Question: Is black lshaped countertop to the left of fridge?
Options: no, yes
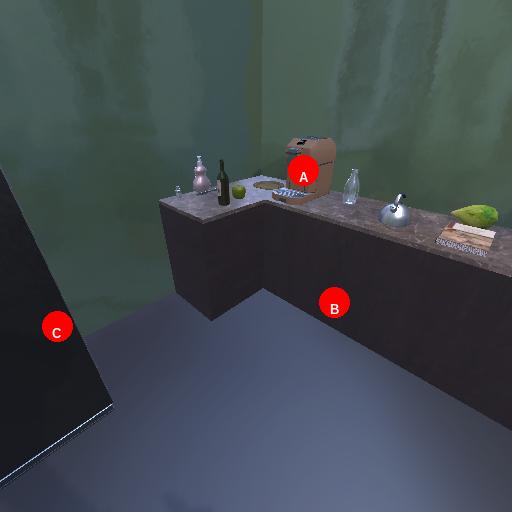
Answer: no